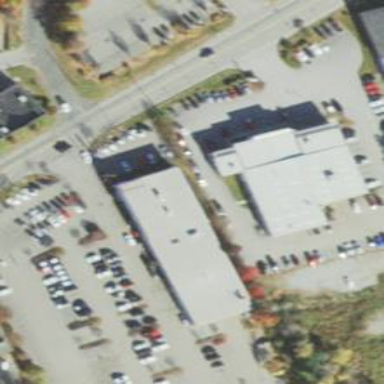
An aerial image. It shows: Car shop building.